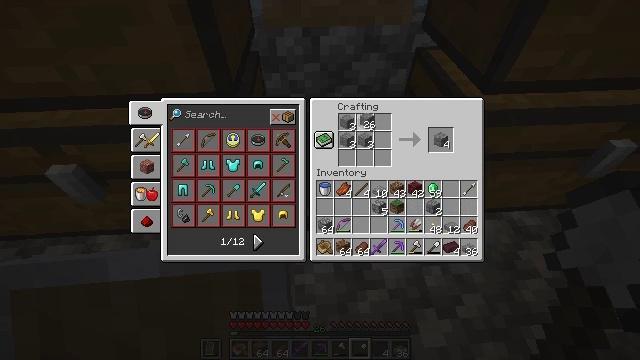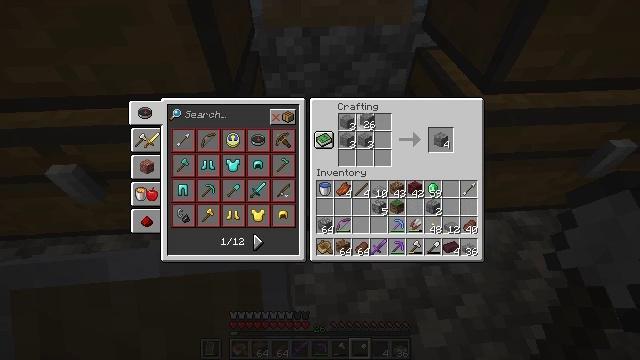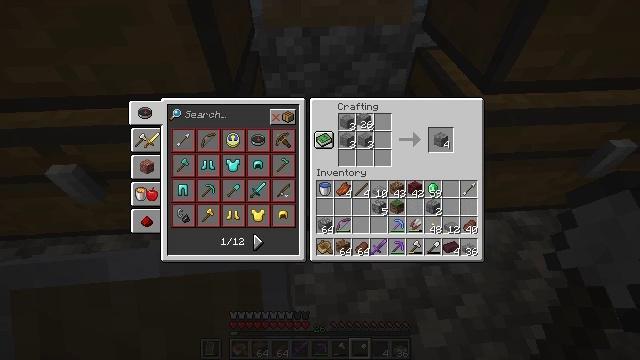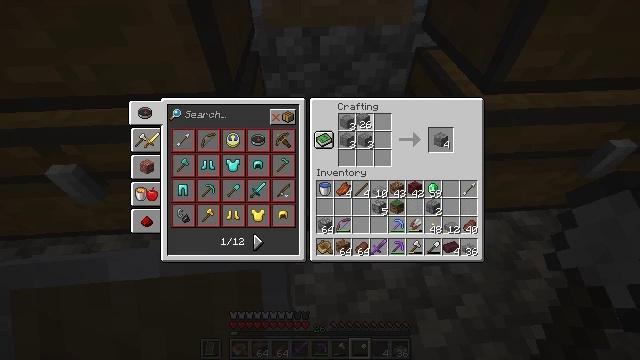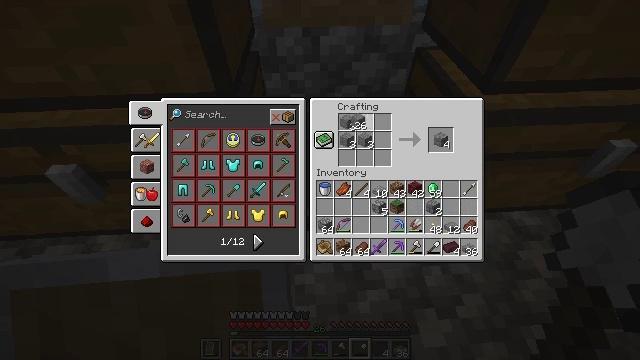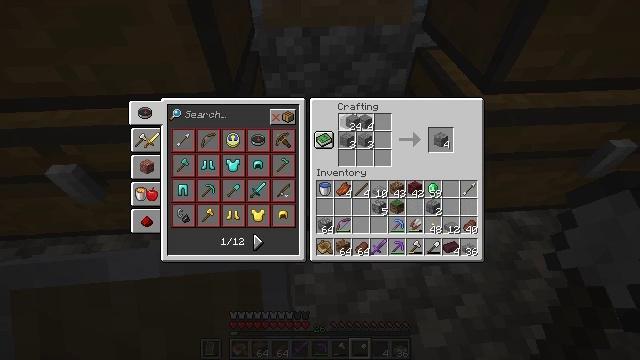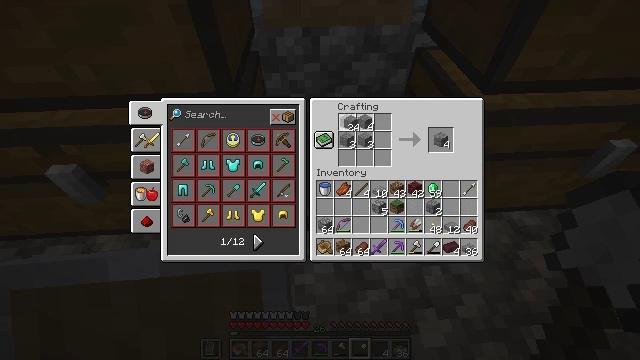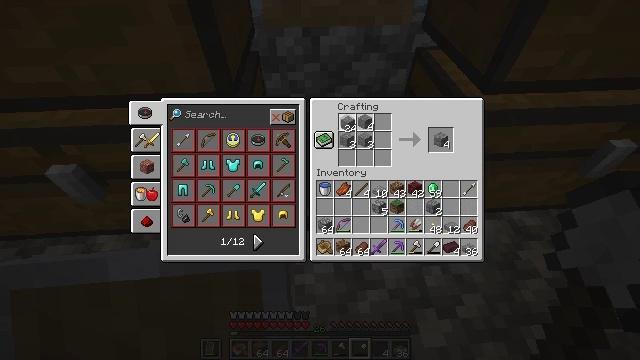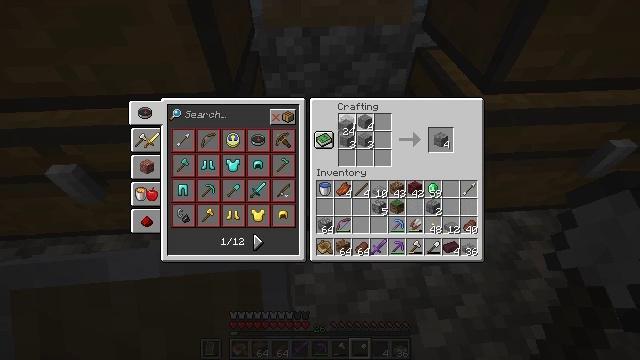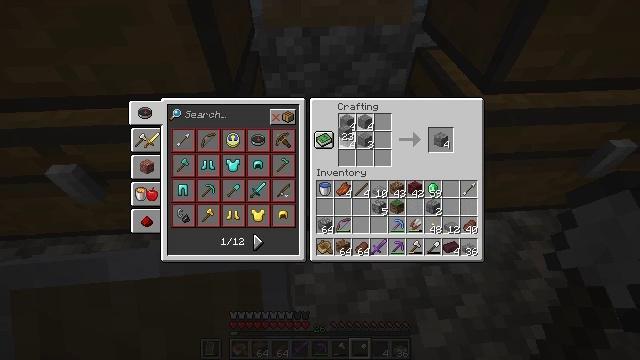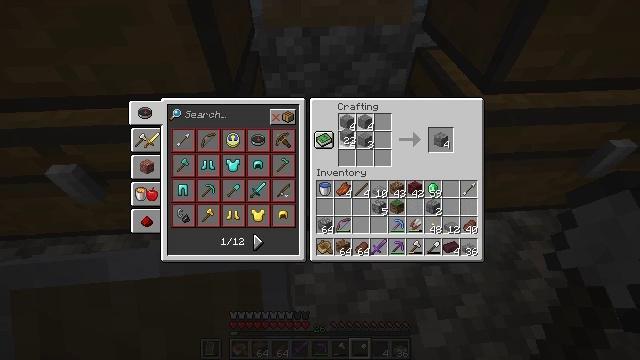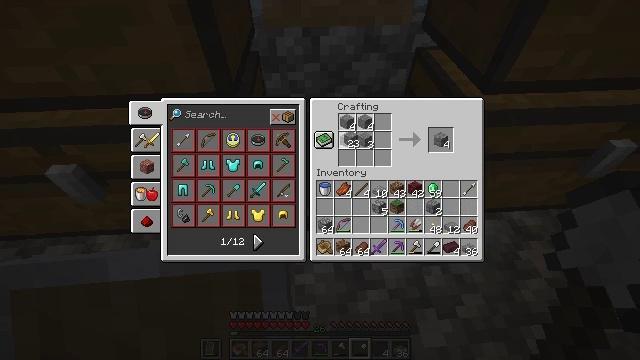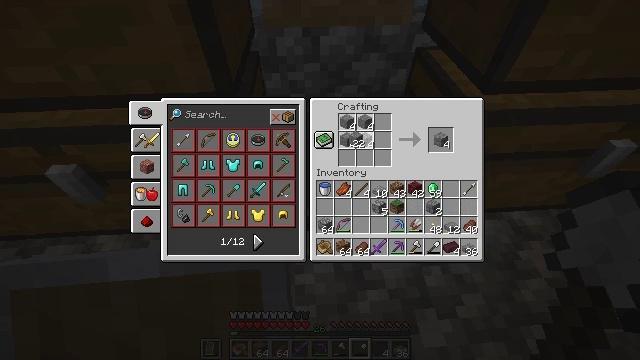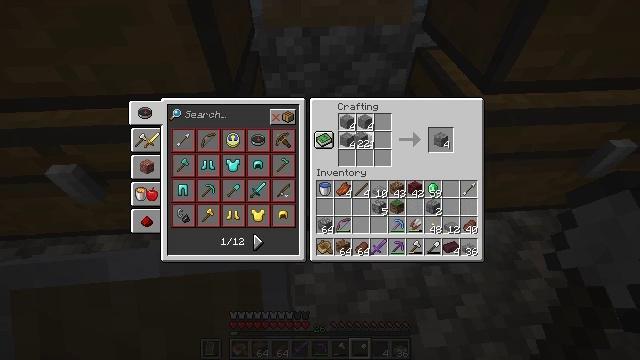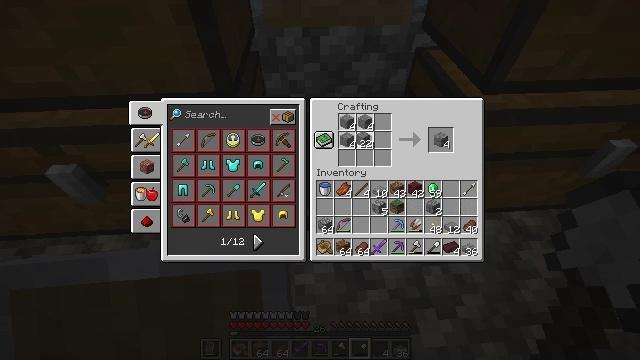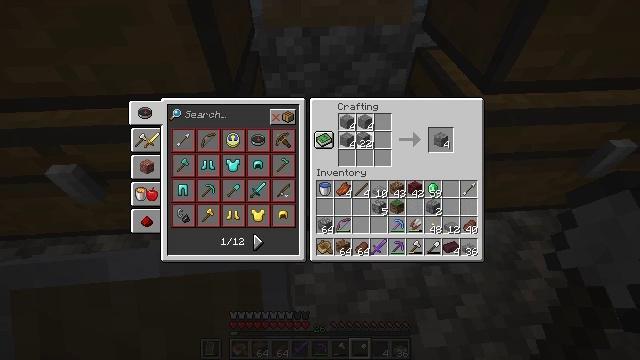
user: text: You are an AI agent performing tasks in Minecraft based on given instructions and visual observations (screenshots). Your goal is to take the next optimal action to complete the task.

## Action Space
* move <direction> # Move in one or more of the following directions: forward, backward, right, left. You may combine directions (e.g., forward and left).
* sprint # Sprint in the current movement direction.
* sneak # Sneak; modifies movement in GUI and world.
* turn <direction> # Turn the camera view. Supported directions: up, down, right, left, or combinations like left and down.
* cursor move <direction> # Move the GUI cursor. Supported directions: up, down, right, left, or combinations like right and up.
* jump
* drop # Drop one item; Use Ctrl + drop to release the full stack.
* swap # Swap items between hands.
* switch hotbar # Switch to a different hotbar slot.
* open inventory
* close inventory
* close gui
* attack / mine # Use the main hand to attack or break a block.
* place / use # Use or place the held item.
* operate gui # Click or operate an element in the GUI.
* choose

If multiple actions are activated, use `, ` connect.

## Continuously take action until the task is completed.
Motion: motion action
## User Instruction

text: Combine four stone blocks to make stone bricks.
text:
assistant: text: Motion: no_op
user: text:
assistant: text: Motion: use / place
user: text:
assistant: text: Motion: use / place
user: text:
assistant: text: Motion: use / place
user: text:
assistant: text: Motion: use / place
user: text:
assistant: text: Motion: use / place
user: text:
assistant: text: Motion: use / place
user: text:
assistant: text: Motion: use / place
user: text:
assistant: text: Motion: use / place
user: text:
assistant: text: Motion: use / place
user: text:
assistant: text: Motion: use / place
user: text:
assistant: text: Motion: use / place
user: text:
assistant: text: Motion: use / place
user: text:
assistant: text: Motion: use / place
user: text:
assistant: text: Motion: use / place
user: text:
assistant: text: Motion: no_op
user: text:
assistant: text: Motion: turn up
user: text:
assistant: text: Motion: no_op
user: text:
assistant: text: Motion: no_op
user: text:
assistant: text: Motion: use / place
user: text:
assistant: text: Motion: use / place
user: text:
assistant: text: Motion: use / place
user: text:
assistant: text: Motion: use / place
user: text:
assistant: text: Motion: use / place
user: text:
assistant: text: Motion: use / place
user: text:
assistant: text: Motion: use / place
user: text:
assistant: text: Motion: use / place
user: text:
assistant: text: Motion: use / place
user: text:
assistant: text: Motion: use / place
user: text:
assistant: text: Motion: use / place